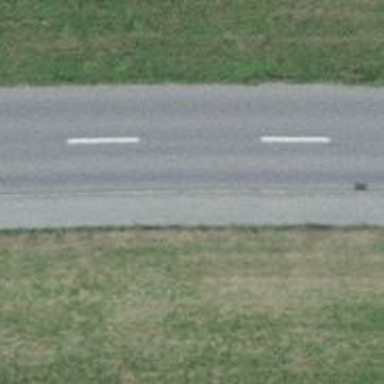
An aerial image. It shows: Tertiary road with asphalt surface. The right sidewalk also has asphalt surface.